Question: I'm just starting out with a trial of Kendo UI (2014 Q1), in Visual Studio 2013.
I am following one of the walkthrough tutorials, and while the code runs fine, I'm not getting Intellisense for the Kendo objects the way I would expect.

Where's the secret switch to get intellisense working?
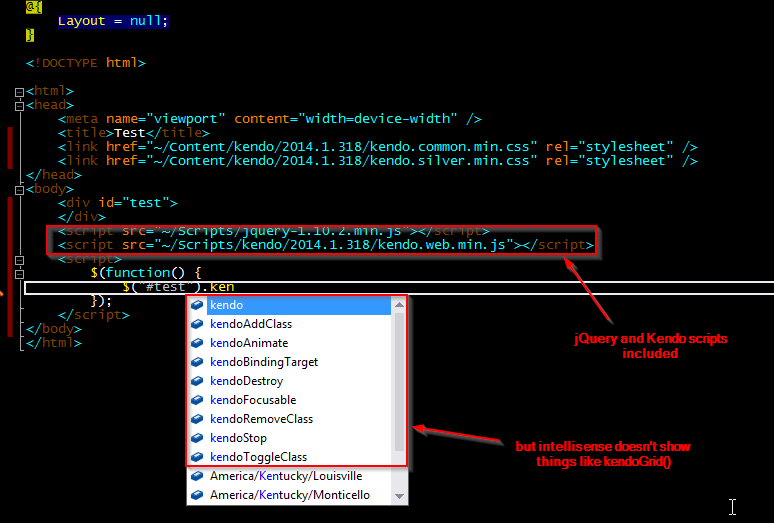
Answer: Did you verify that the kendo.web.min.intellisense.js file is present in the folder which hosts kendo.web.min.js? I used directions from <URL> for my kendo ui projects.